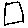
Label: square